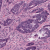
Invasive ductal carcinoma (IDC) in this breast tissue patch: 1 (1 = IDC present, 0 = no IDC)